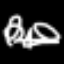
Label: squiggle